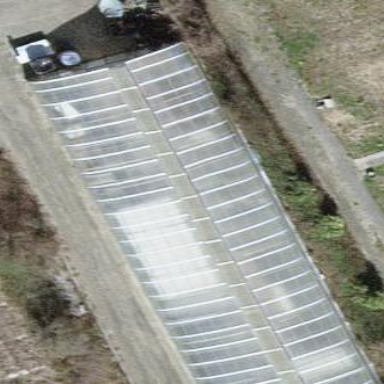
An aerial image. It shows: Greenhouse.